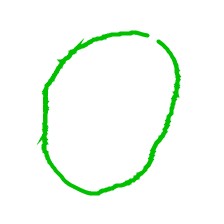
Shape: circle